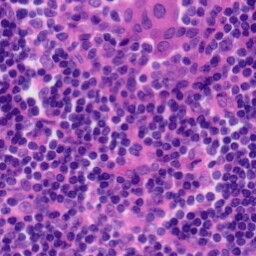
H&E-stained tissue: Tonsil